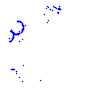
Particle: pion